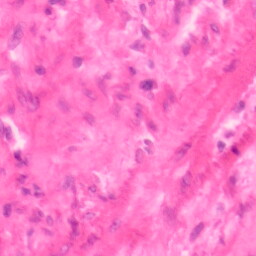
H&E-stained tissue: Colon